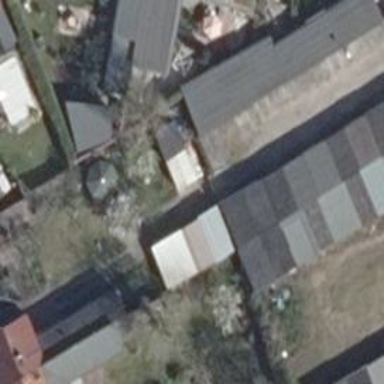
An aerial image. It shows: Group of garages.